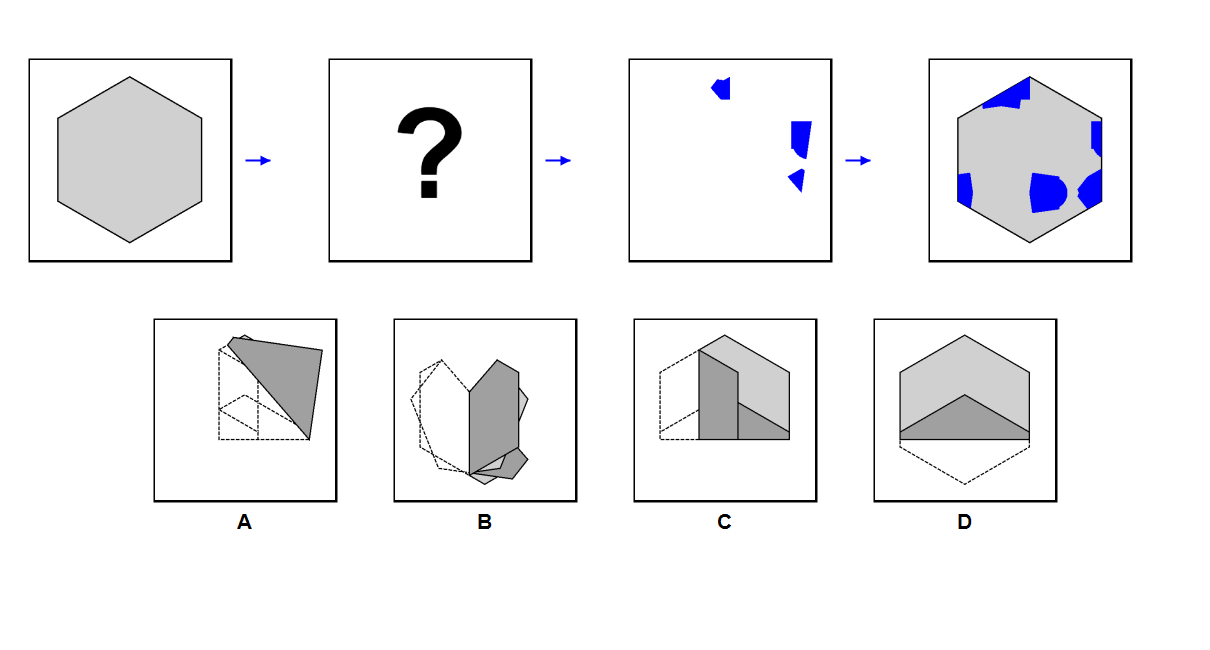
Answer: B